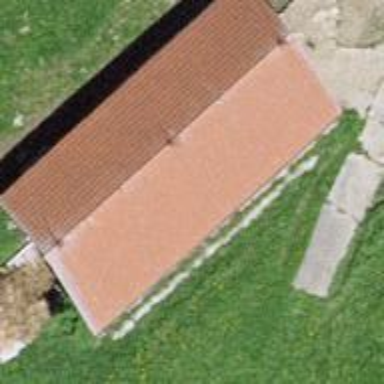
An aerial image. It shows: Farm building.